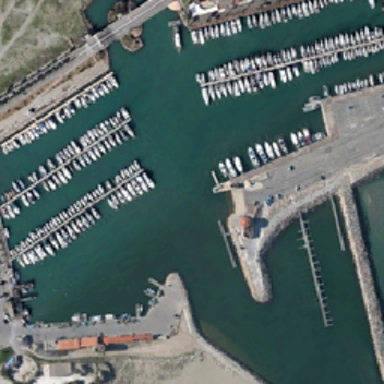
Many trucks are on the coast of the harbor .